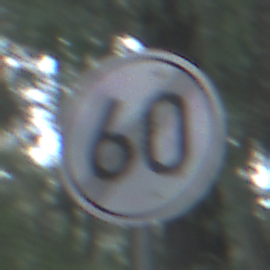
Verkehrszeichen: EndeGeschwindigkeit60
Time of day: SunriseSunset
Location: Outdoor (Nature)
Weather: NotSpecified
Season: Autumn
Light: Natural